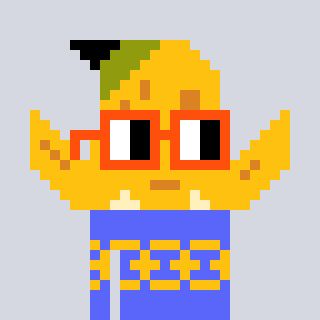
a pixel art character with square orange glasses, a banana-shaped head and a purple-colored body on a cool background